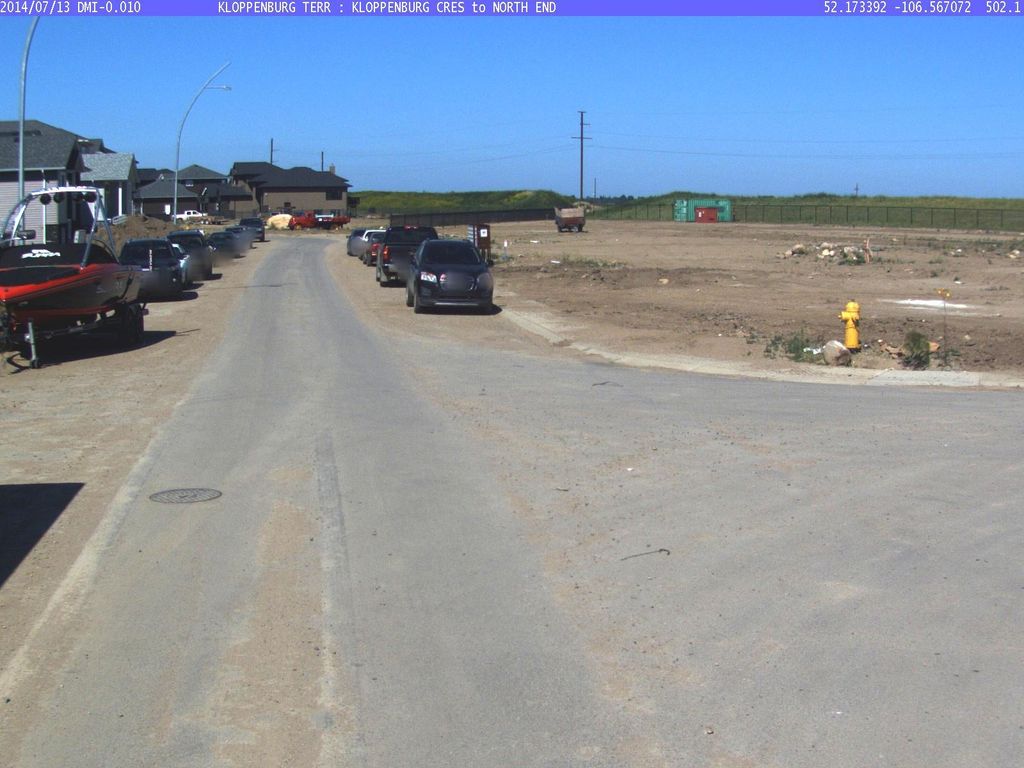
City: saskatoon